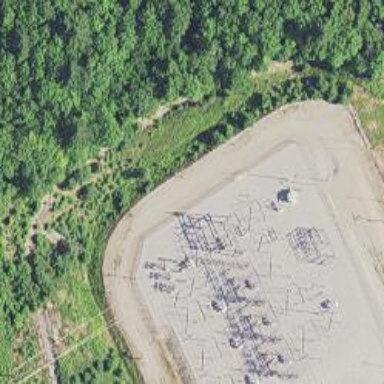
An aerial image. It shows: Switch for power supply.